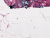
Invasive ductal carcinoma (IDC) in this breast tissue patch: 0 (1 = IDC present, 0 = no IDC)